Field crop: tomato
Growth stage: 1
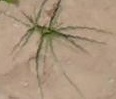
Species: cyperus